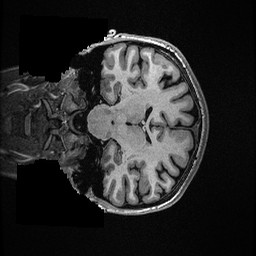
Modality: T1w
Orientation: coronal
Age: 42
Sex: female
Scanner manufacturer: ge
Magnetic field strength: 3 T
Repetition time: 0.006952 s
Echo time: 0.00292 s